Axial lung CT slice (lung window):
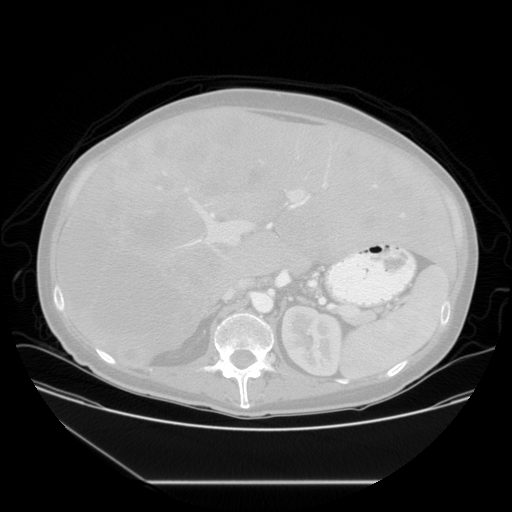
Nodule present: no